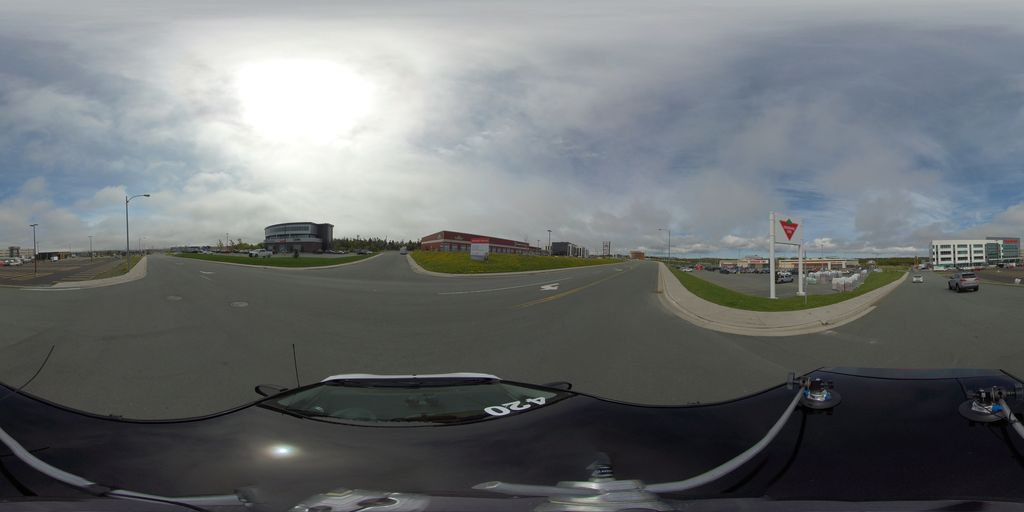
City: st_johns